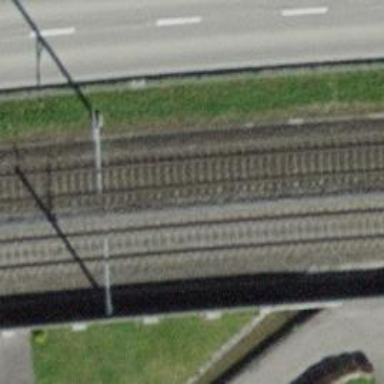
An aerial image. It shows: Single railway track with electrified contact line.